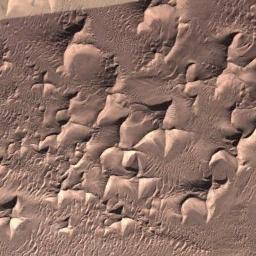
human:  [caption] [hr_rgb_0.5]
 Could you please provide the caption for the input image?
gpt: The desert has brown sand and some pyramidal dunes of different sizes .

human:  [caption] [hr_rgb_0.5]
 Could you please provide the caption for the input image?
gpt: This is a yellow desert with wavy stripes .

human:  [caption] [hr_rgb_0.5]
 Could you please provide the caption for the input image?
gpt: There are some bare rocks in this desert .

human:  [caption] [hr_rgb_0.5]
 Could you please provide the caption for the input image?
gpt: The desert is full of yellow sand .

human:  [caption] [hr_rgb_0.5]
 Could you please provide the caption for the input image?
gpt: A sandy desert with some dunes .